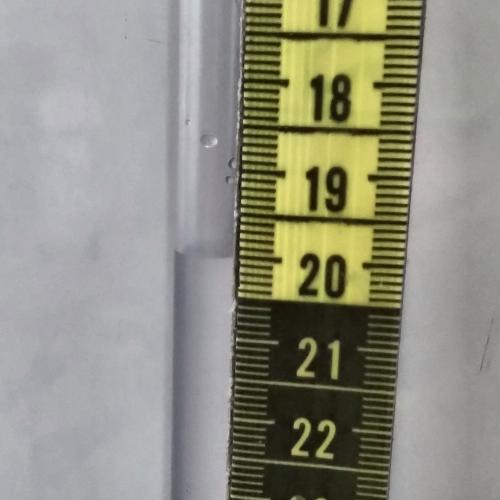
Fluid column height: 20.0 cm